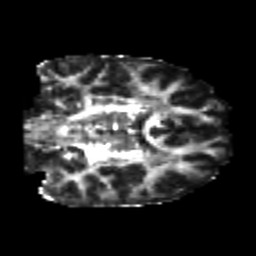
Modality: FA
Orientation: coronal
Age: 20
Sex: male
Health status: healthy
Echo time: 0.074 s